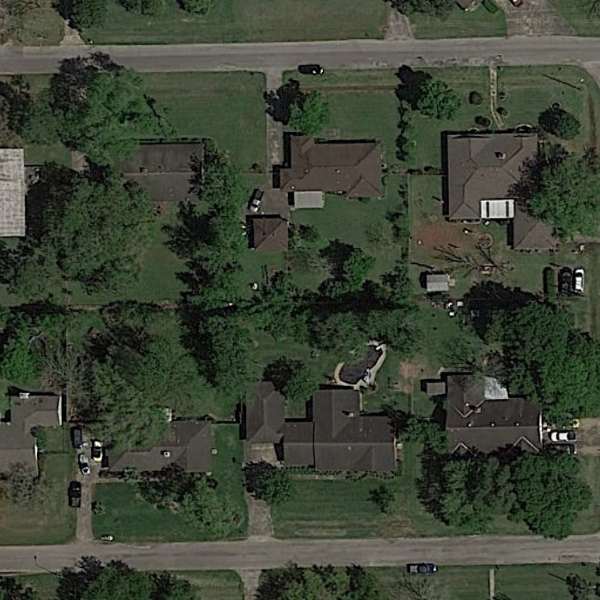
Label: MediumResidential